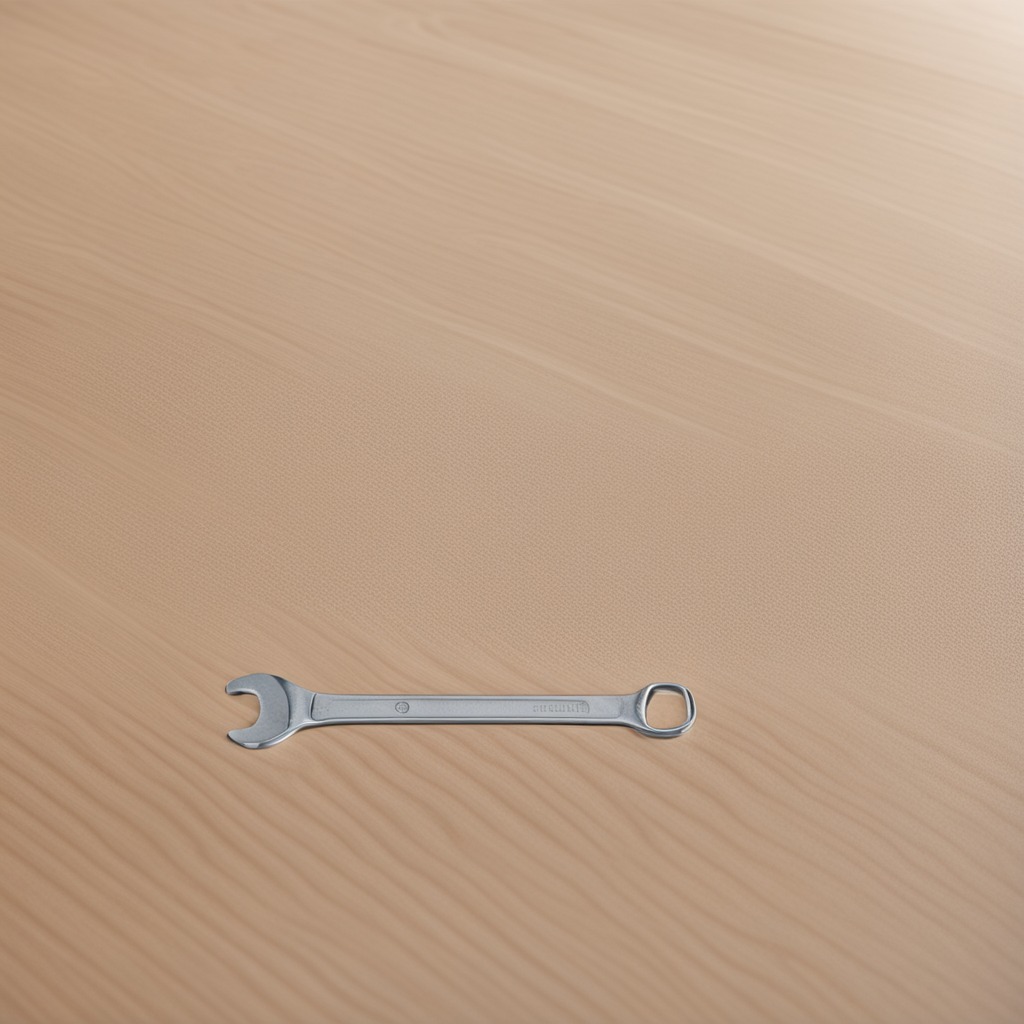
An wrench is lying on a wooden table in an outdoor workshop.